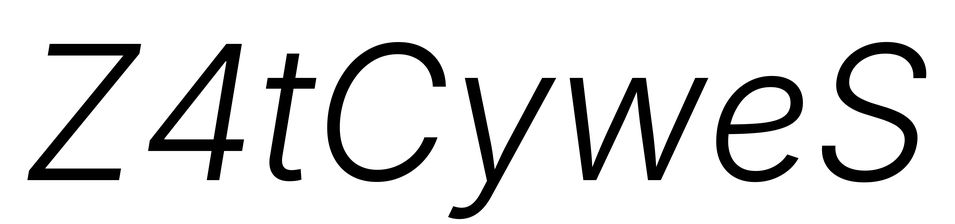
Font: Inter-Italic_Light_Italic